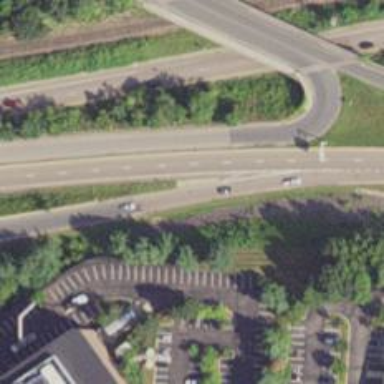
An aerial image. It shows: Asphalt trunk link road.